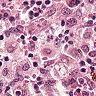
Metastatic tissue present: no